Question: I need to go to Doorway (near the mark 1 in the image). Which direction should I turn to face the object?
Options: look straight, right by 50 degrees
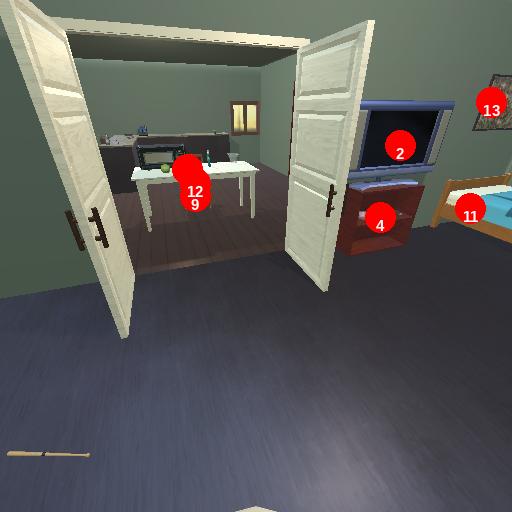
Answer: look straight